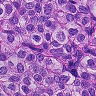
Metastatic tissue present: yes